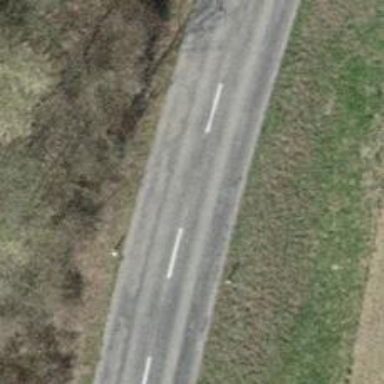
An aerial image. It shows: Tertiary road with asphalt surface.